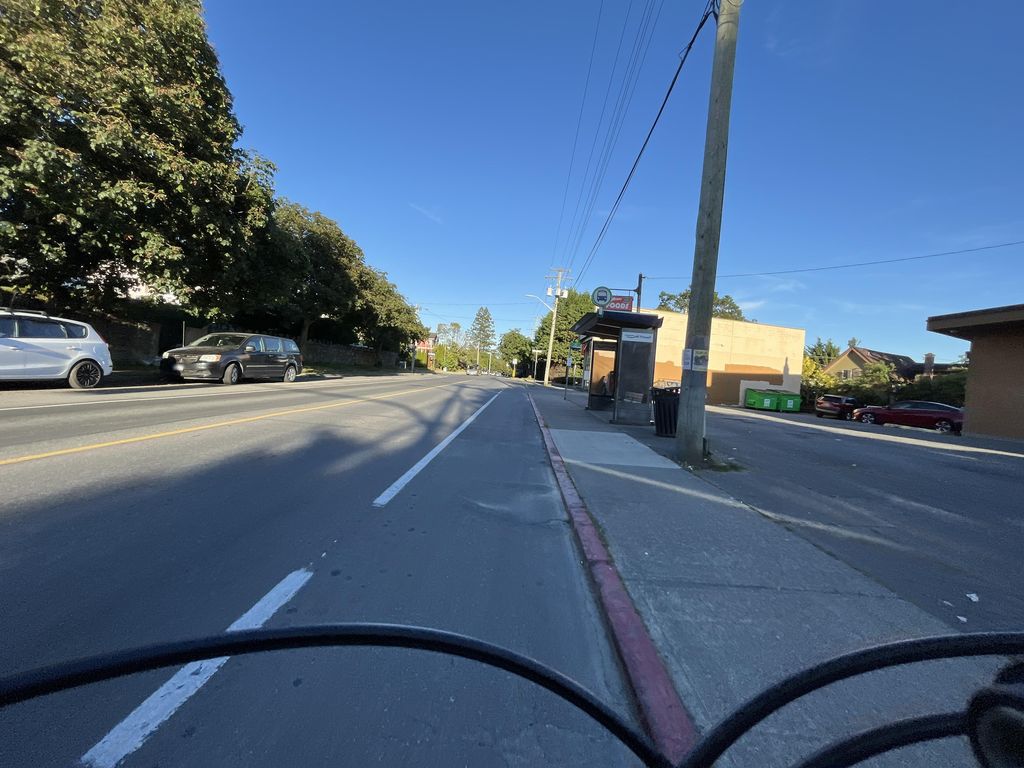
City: victoria